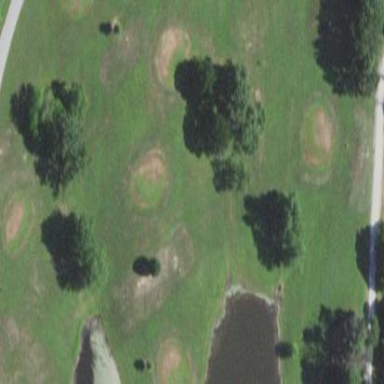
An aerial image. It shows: Golf course.